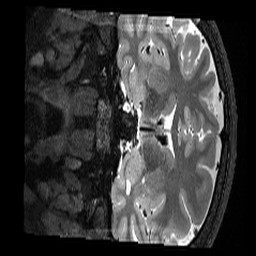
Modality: T2w
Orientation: coronal
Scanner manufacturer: siemens
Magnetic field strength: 3 T
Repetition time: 3.2 s
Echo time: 0.563 s